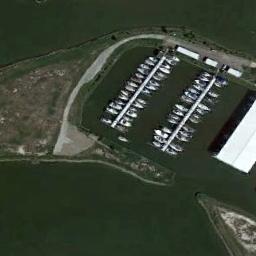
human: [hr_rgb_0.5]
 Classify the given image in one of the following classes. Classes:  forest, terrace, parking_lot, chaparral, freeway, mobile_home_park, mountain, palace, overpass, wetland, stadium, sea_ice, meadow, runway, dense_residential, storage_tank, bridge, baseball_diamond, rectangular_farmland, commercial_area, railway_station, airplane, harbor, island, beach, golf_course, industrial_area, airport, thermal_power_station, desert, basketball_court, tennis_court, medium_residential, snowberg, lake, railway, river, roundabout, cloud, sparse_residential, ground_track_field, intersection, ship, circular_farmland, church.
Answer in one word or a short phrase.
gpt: harbor